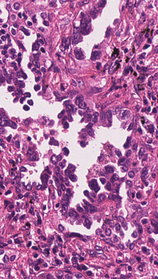
Tumor epithelial tissue: yes
Tumor-associated stroma tissue: yes
Normal tissue: no